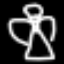
Label: angel